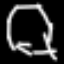
Label: octagon